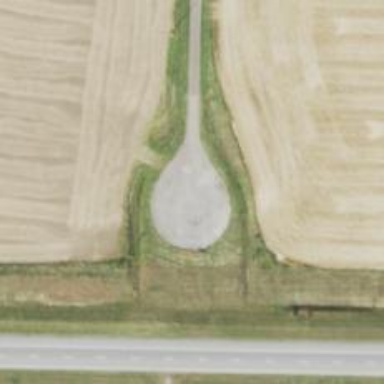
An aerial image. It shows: Turning circle on the road.